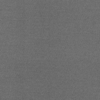
Label: dusty